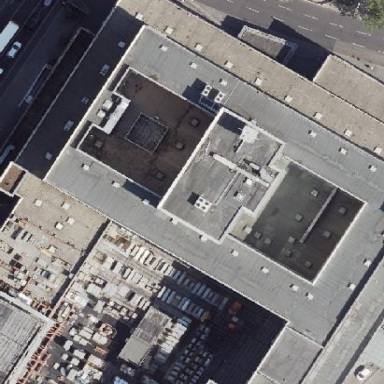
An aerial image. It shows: Commercial building with flat roof.